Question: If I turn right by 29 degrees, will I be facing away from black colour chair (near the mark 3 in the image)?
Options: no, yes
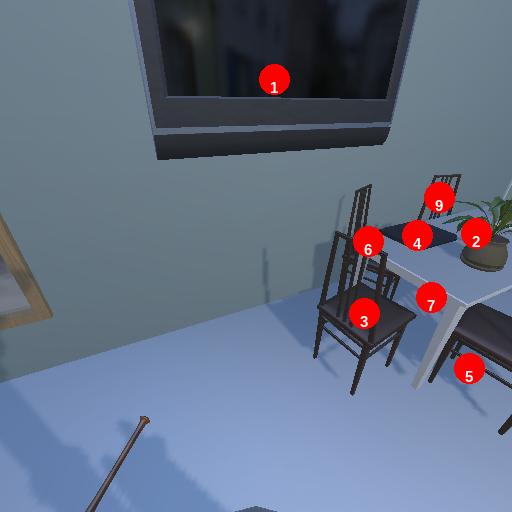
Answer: no